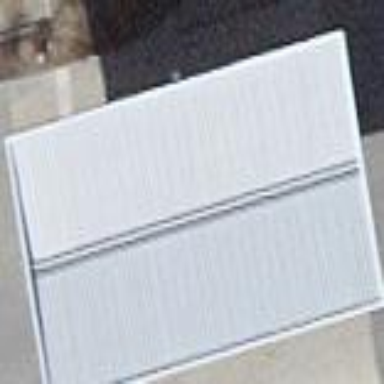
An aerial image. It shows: Fuel amenity located on the roof of building.